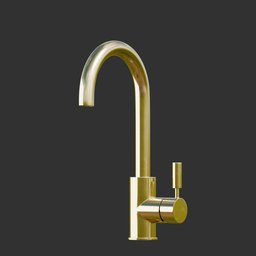
Label: appliances